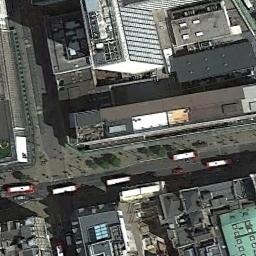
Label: commercial_area